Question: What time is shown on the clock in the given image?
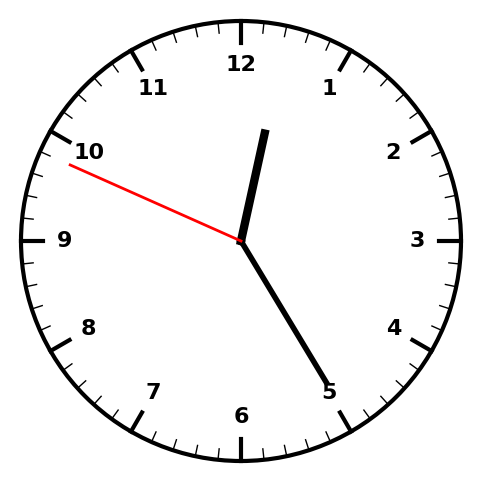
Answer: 12:24:49